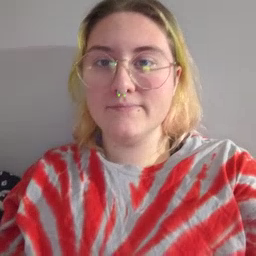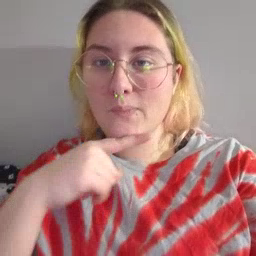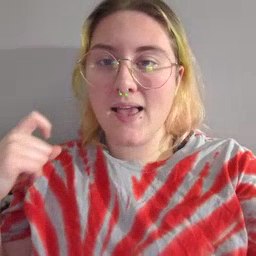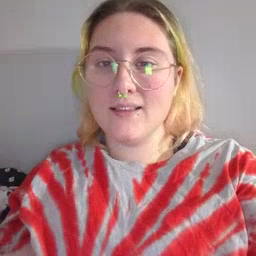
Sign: dry